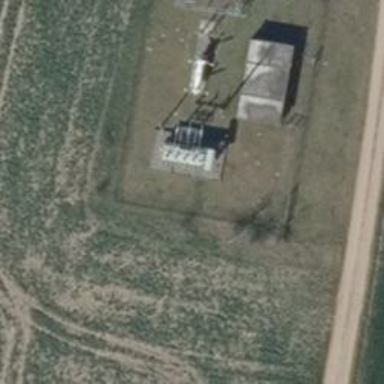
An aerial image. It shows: Power substation.